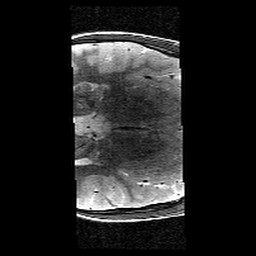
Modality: T2w
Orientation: axial
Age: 11
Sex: male
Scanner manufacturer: siemens
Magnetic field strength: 3 T
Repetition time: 8.46 s
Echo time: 0.067 s